Question: I'd like to create a layout that acts like a titlebar from iphone:

I tried to put together the following example, but I'm not sure how to get the middle column to expand in width so it uses all left over space. I can do this in javascript at runtime, but wondering if there's a css solution. Here it is:
'''
<!DOCTYPE HTML PUBLIC "-//W3C//DTD HTML 4.01//EN" "http://www.w3.org/TR/html4/strict.dtd">
<html>
<head>
<meta name="viewport" content="width=device-width, initial-scale=1.0, maximum-scale=1.0, user-scalable=no" />
<style type="text/css">
html, body {
margin: 0px;
padding: 0px;
}
#parent {
background-color: #eee;
width: 100%;
}
#colLeft {
background-color: #ff8b8b;
height: 48px;
display: inline;
}
#colMiddle {
background-color: #c9ffc3;
height: 48px;
display: inline;
text-align: center;
}
#colRight {
background-color: #c3d0ff;
height: 48px;
display: inline;
}
</style>
</head>
<body>
<div id="parent" style="width:100%">
<div id="colLeft">left</div>
<div id="colMiddle">title</div>
<div id="colRight">right</div>
</div>
</body>
</html>
'''
Thank you
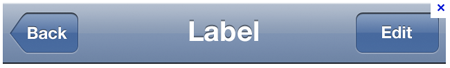
Answer: A simpler way to approach this is to use an HTML structure like this:
'''
<div id="parent" style="width:100%">
<div id="colLeft">left</div>
title
<div id="colRight">right</div>
<div>
'''
Float the left and right divs to the appropriate sides and set the text align on the parent to center. Any styles from the middle div for text, etc can be applied to the parent.